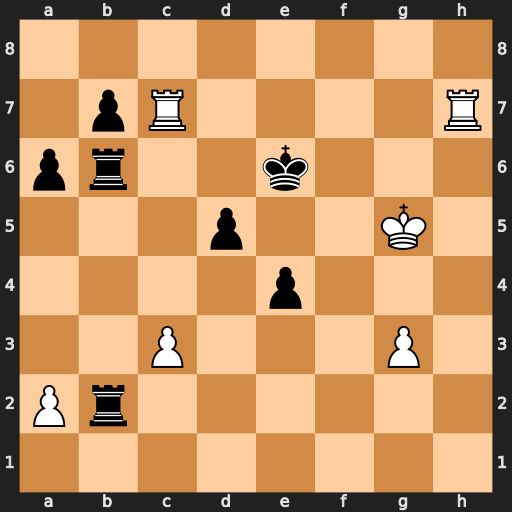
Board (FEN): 8/1pR4R/pr2k3/3p2K1/4p3/2P3P1/Pr6/8
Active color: w
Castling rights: -
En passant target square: -
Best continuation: Rh6+ Ke5 Re7+ Re6 Rhxe6#